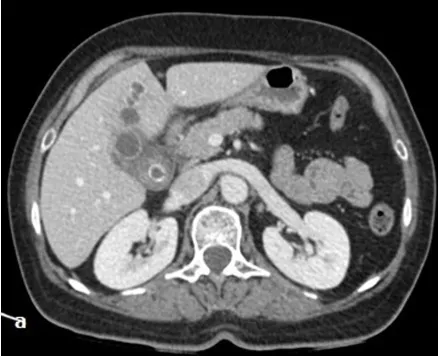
(a) Computed tomography scan showing lithiasic cholecystitis complicated by abscess in segment VI of the liver. (b) The sagittal 2D reconstruction displaying two gallbladders (A and B) with a common peritoneal coat.
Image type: radiology (ct)